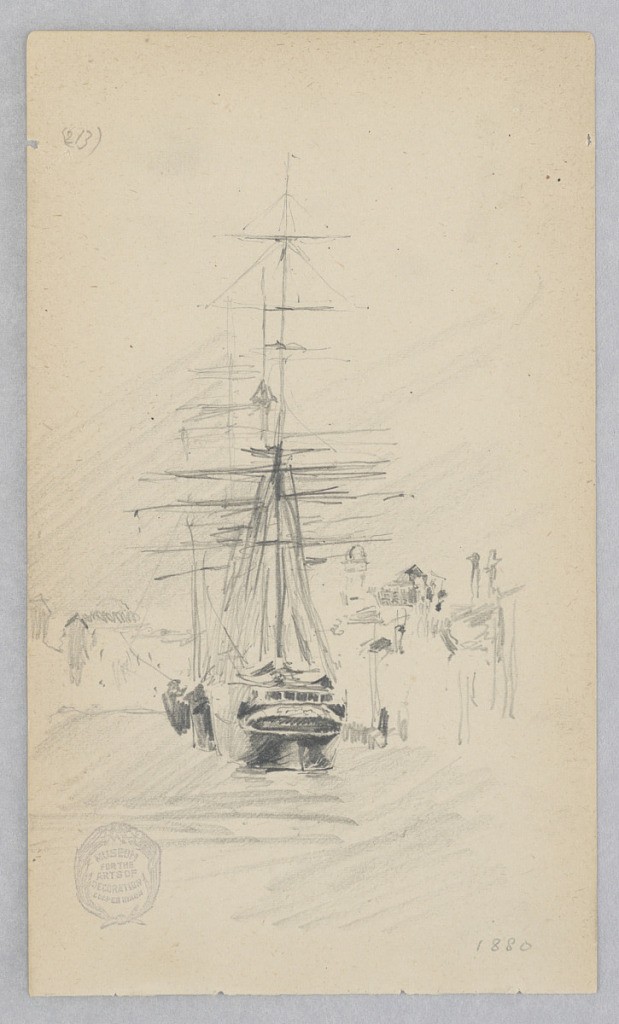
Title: Schooner
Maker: Robert Frederick Blum, American, 1857–1903
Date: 1880
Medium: Graphite on wove paper
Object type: Drawing
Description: Sketch of a schooner secured to the dock; View of the stern with sails tied to the mast and a cityscape in the background.